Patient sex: F
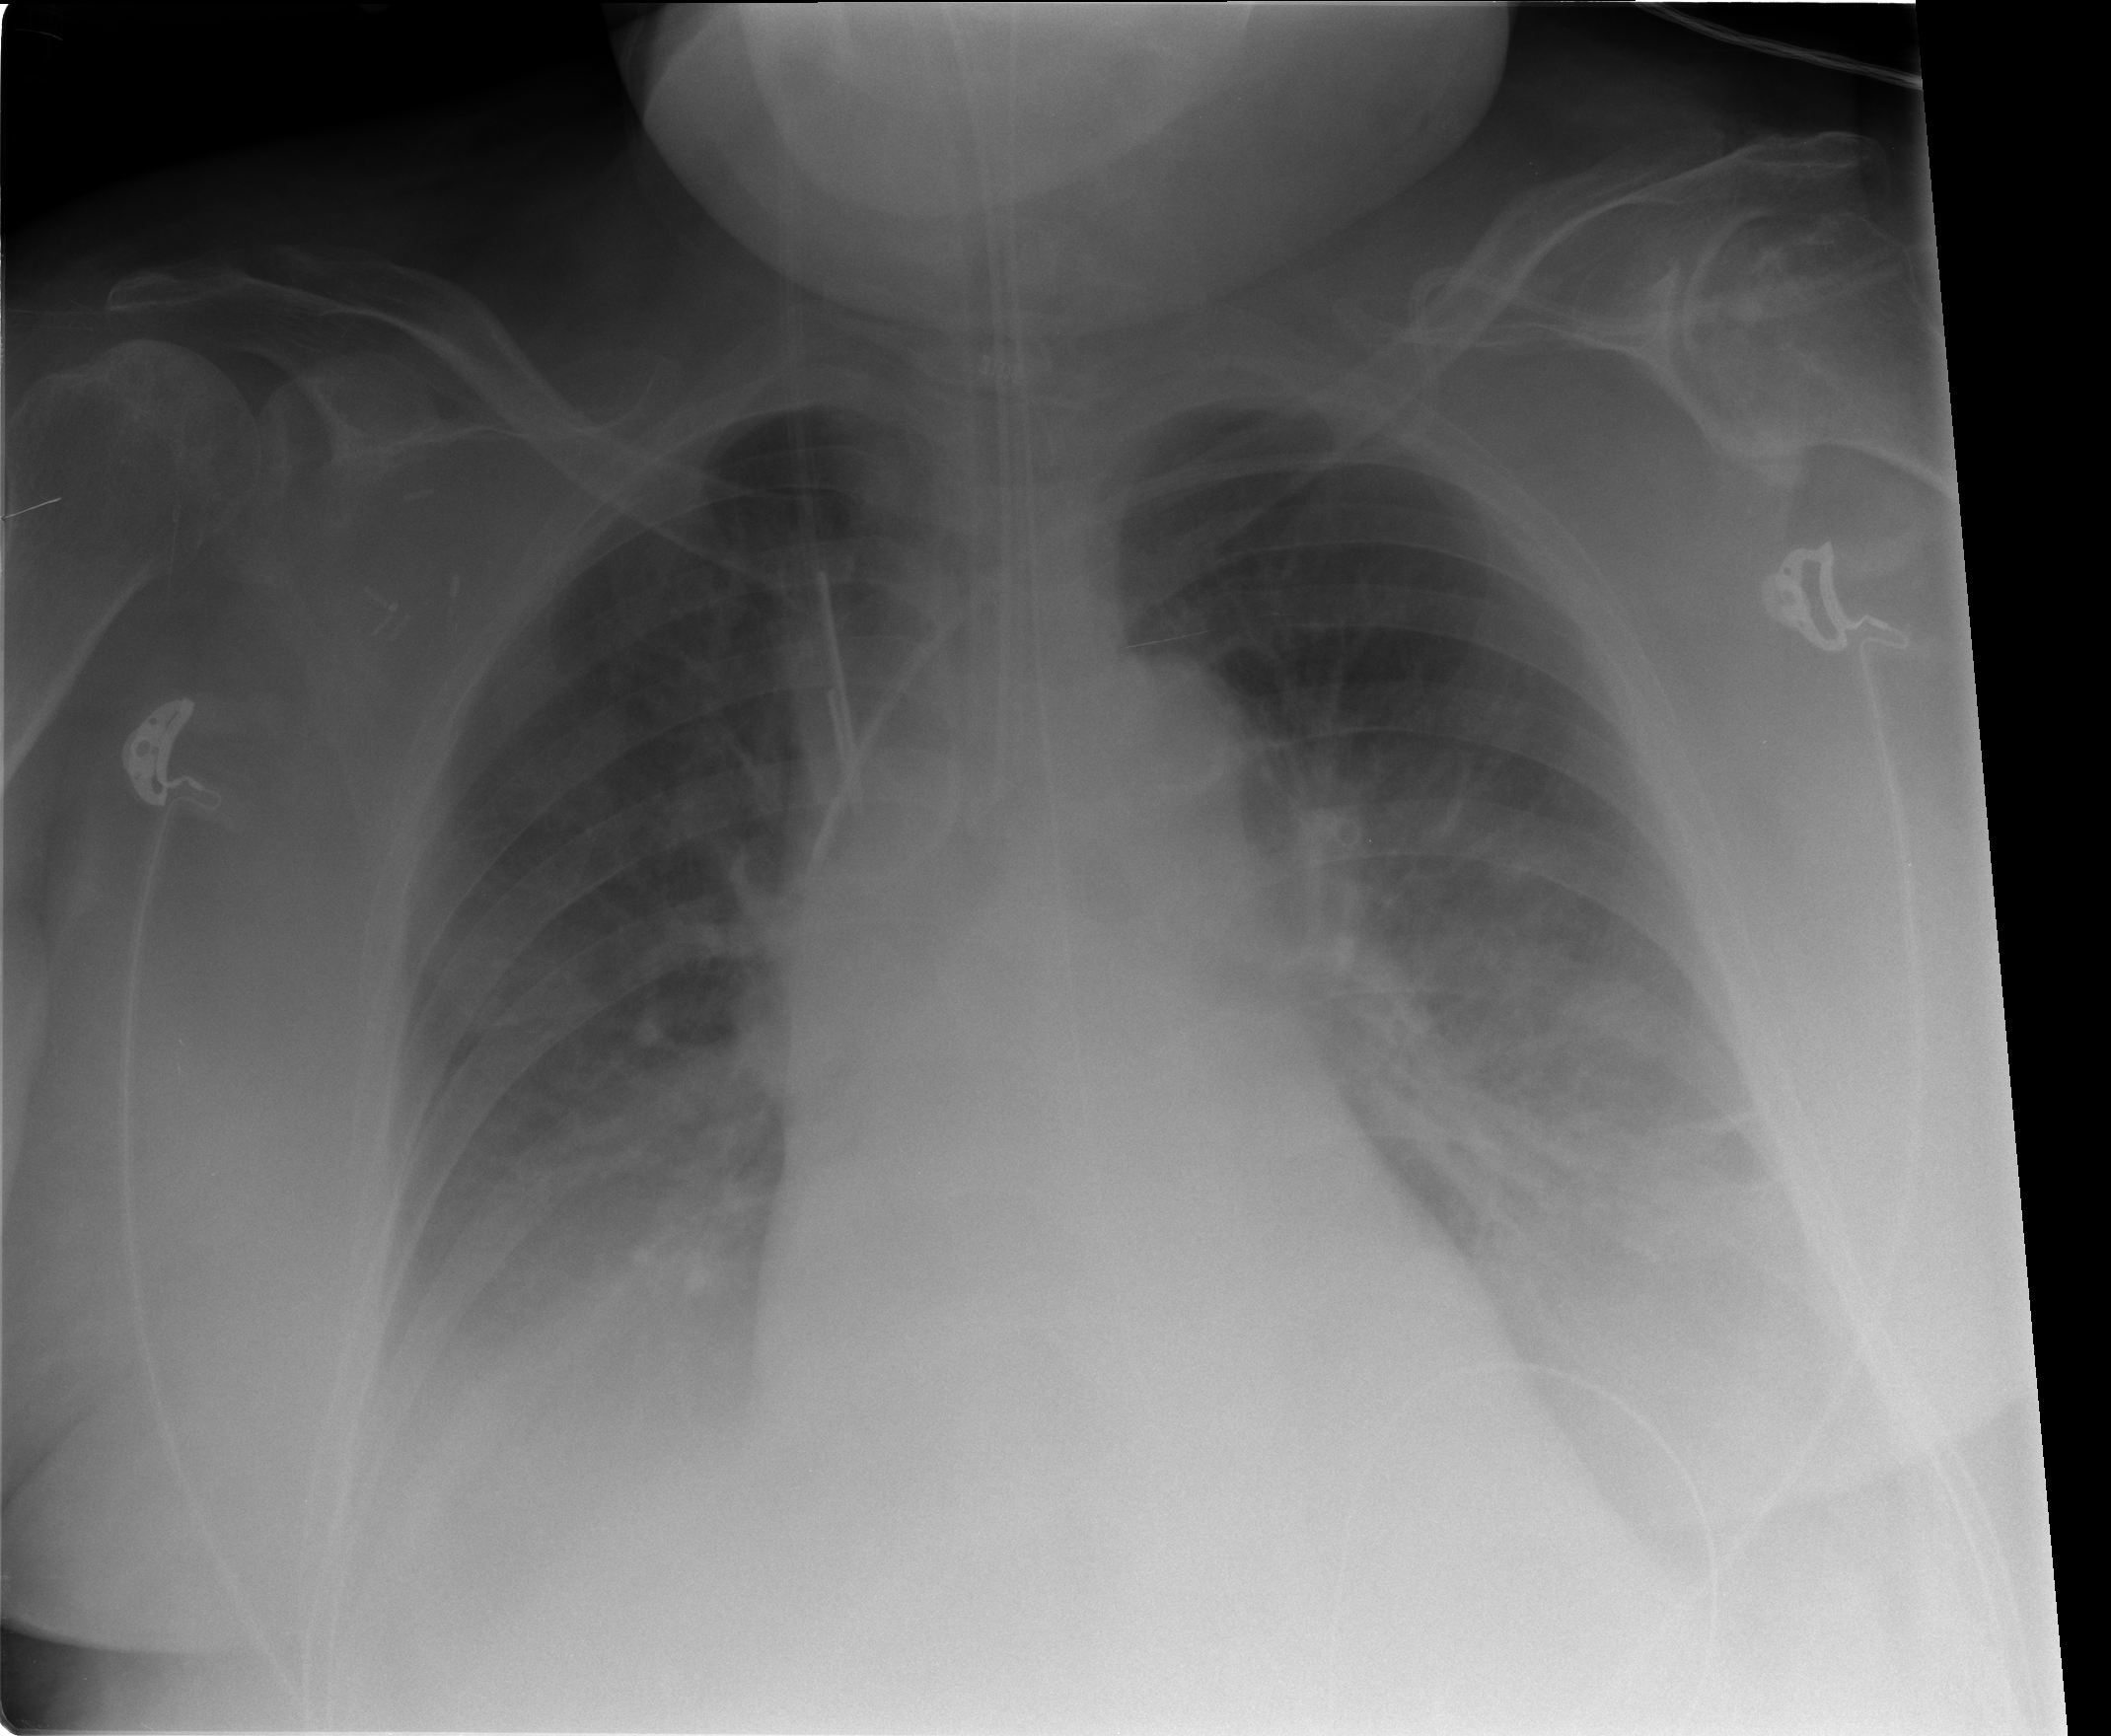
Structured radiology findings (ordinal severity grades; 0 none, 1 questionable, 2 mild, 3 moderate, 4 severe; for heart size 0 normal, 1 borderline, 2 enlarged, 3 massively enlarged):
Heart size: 2
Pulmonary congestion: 2
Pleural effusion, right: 2
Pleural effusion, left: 2
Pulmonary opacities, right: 0
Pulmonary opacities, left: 0
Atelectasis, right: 2
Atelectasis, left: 2